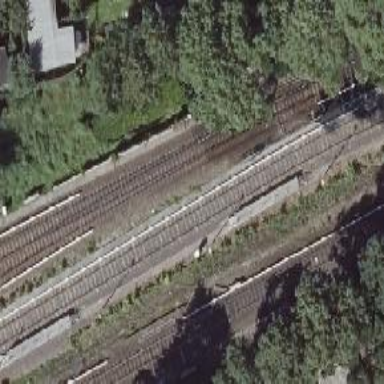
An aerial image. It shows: Siding service for electrified light rail railway.